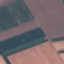
Land use / land cover: AnnualCrop